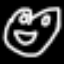
Label: frog